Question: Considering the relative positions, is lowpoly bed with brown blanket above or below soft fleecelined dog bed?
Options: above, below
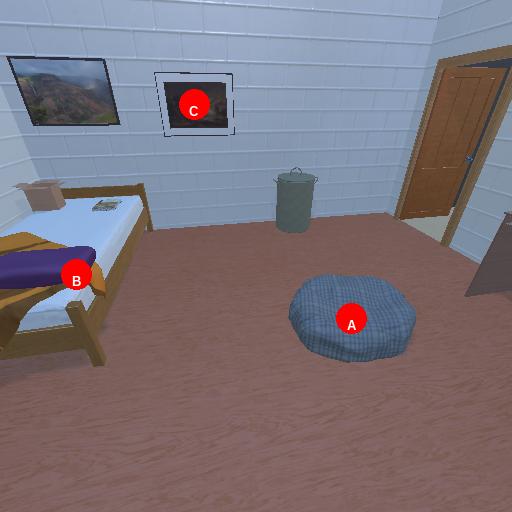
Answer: above